Interaction volume radius: 5 \u00c5
Interaction volume height: 10 \u00c5
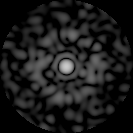
Disorder parameter: 0.8147